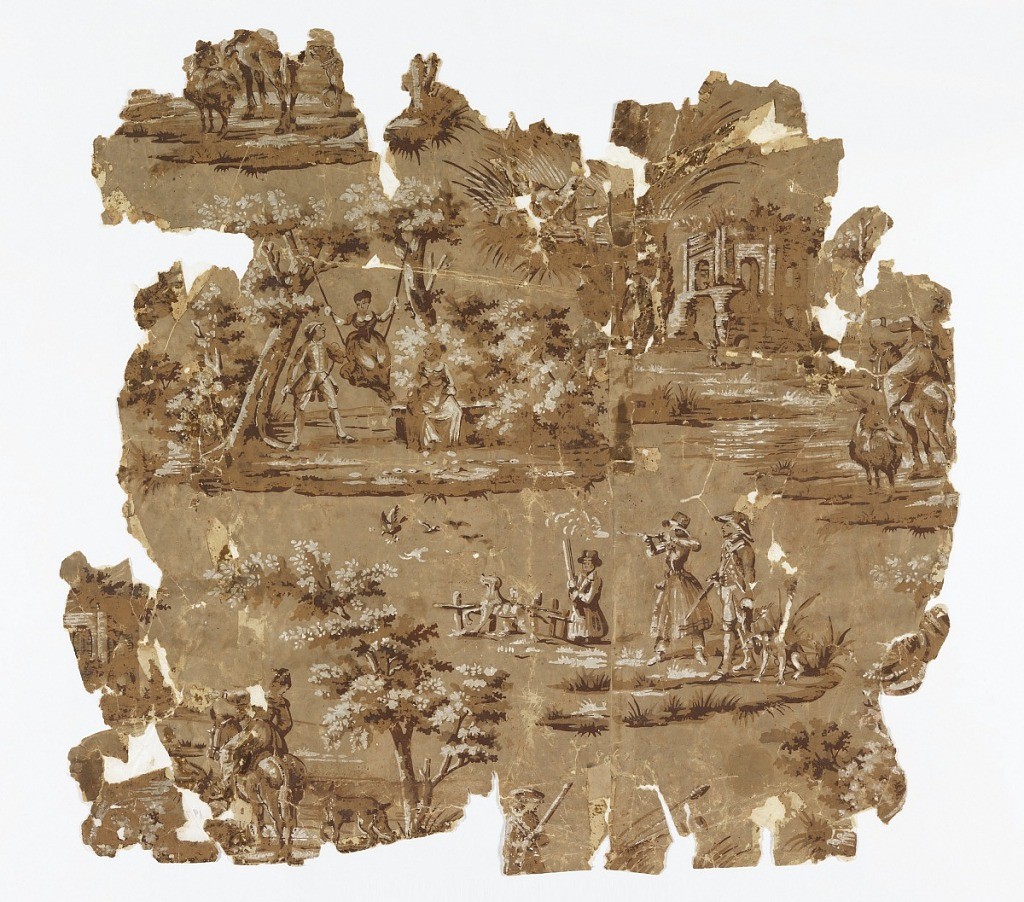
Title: Sidewall
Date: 1835–45
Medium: Block-printed on machine made paper
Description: Vignettes of country pursuits, printed in tones of brown and white on tan background.